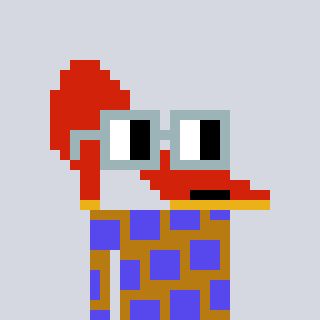
a pixel art character with square dark gray glasses, a highheel-shaped head and a gold-colored body on a cool background